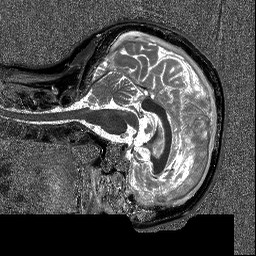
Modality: T1map
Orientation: sagittal
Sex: female